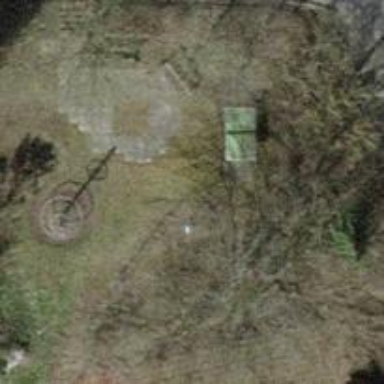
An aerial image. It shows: Playground with swings.